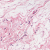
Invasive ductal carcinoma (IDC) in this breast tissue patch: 0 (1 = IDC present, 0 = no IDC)